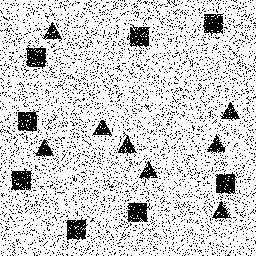
Squares: 8
Triangles: 8
Stars: 0
Total shapes: 16